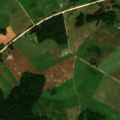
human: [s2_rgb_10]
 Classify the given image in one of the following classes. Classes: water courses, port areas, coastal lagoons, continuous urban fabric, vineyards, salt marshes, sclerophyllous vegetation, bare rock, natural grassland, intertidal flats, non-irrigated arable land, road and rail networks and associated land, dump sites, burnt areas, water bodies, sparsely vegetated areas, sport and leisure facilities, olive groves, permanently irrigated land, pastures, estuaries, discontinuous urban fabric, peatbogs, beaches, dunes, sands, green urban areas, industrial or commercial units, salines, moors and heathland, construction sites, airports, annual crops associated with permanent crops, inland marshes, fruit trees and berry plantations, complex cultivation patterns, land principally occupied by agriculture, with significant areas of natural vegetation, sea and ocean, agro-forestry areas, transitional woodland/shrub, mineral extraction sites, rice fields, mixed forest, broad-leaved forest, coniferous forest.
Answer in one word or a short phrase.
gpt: non-irrigated arable land, complex cultivation patterns, land principally occupied by agriculture, with significant areas of natural vegetation, broad-leaved forest